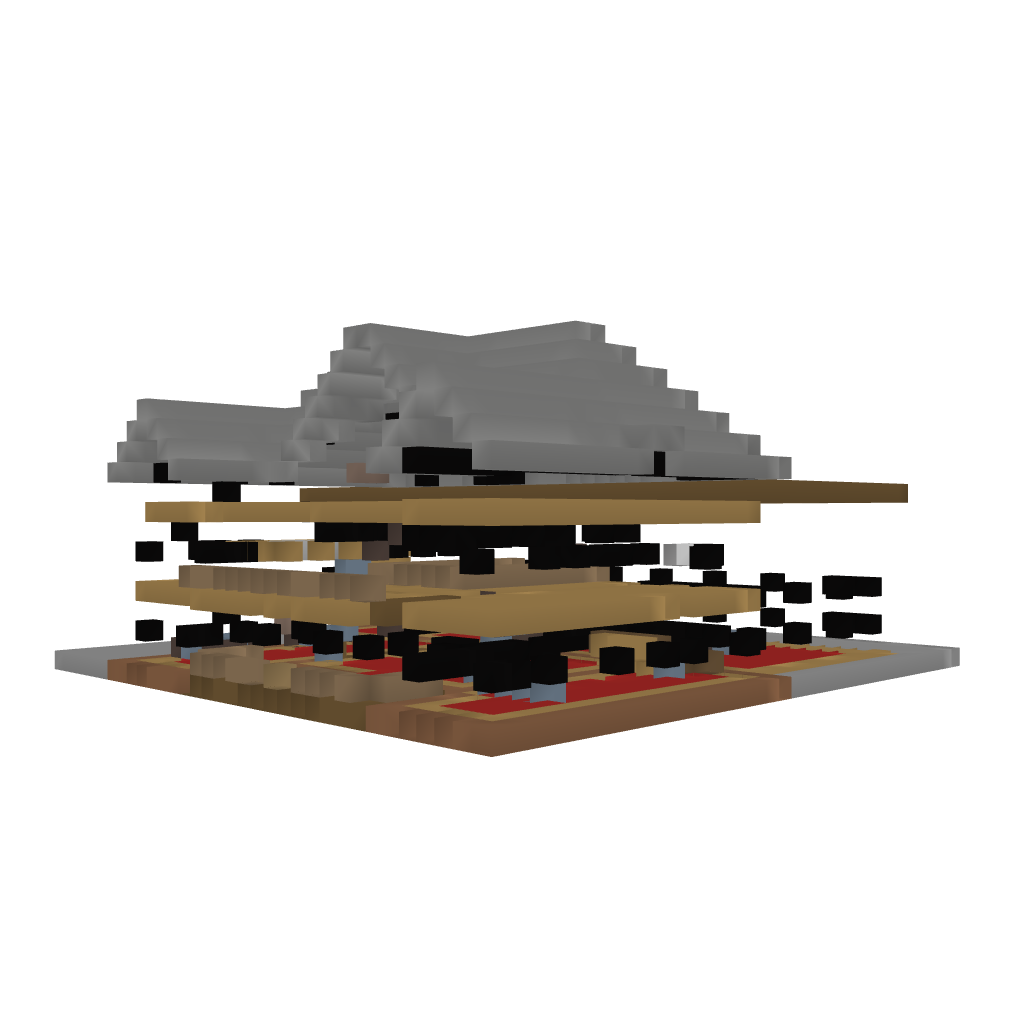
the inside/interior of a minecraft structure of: Modern Mansion